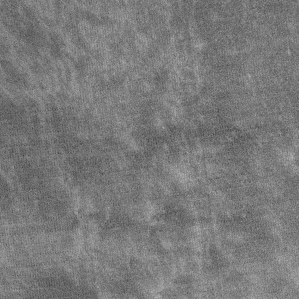
Label: frost